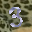
Label: 3